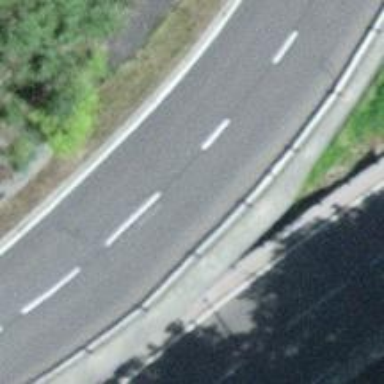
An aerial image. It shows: Tertiary road with asphalt surface.